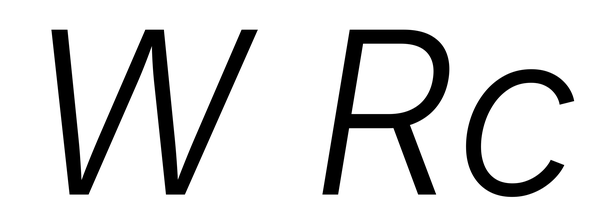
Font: Inter-Italic_Light_Italic